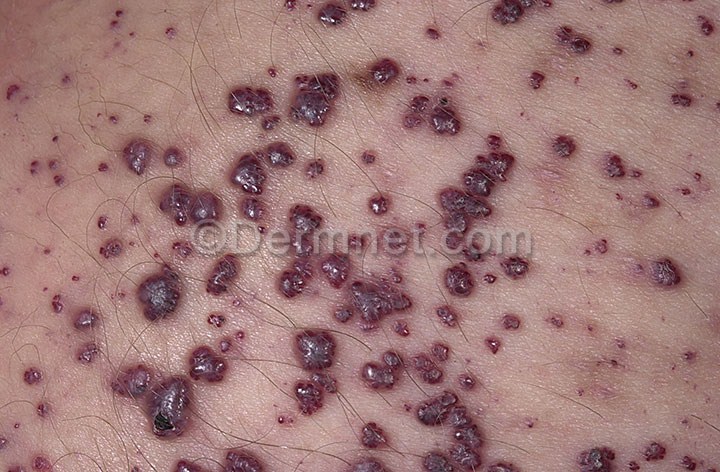
Disease: Vascular Tumors